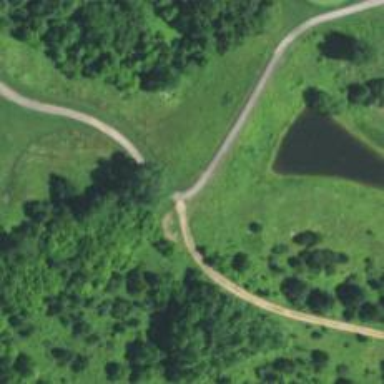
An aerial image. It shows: Pathway for golfing.